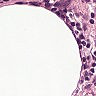
Metastatic tissue present: no